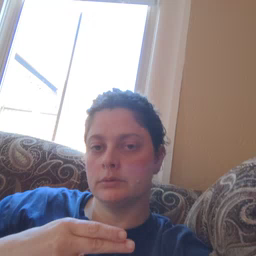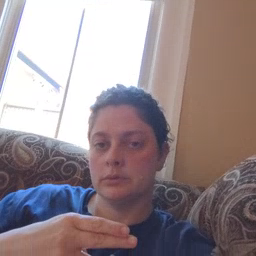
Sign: fireman